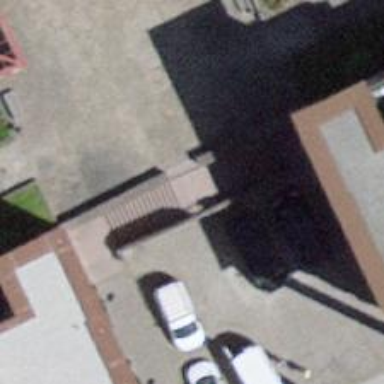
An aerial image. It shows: Set of steps on the road.